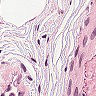
Metastatic tissue present: no